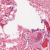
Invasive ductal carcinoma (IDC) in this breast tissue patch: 0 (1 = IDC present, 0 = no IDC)